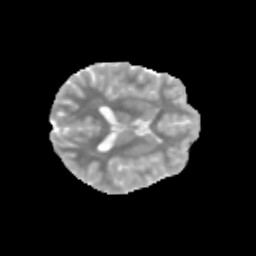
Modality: MD
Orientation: axial
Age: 11
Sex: male
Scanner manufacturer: siemens
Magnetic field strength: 3 T
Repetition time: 3.8 s
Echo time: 0.07 s